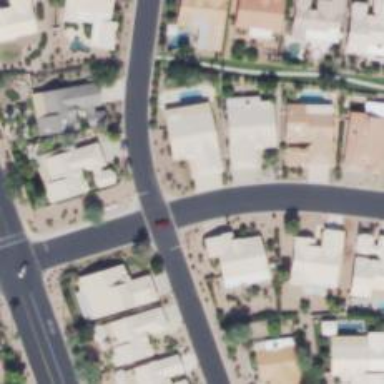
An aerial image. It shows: Asphalt road in residential area.